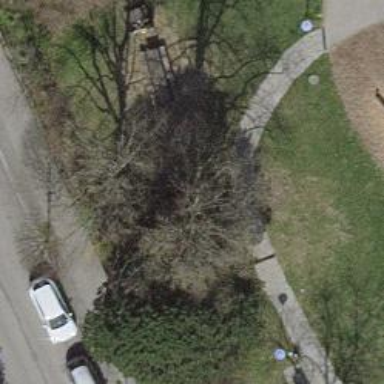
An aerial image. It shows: Picnic table located in leisure land area.